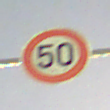
Verkehrszeichen: Geschwindigkeit50
Umgebung: Outdoor, Urban
Tageszeit: Night
Wetter: PartlyCloudy
Licht: Artificial
Jahreszeit: NotSpecified
Kontrast: HighContrast